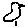
Label: bird